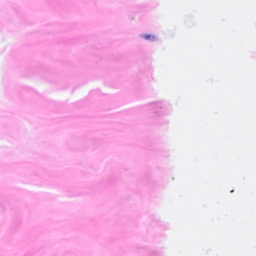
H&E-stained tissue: Breast